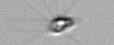
Label: Calciopappus